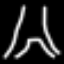
Label: The Eiffel Tower